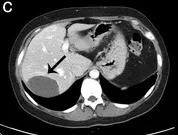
Contrast-enhanced CT scan of the liver and the pelvis (axial plane, abdomen window, venous phase). Then a RECIST response after 4.
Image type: radiology (ct)